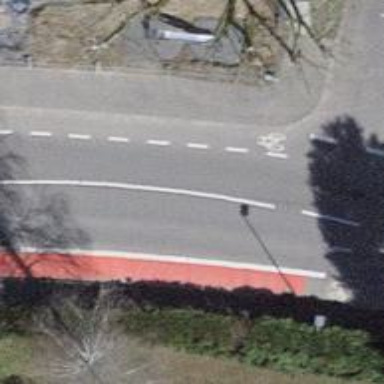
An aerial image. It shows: Secondary road with asphalt surface and designated cycle lane.